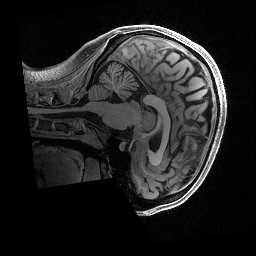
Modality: T1w
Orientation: sagittal
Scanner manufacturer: siemens
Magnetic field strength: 3 T
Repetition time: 2.5 s
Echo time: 0.0029 s